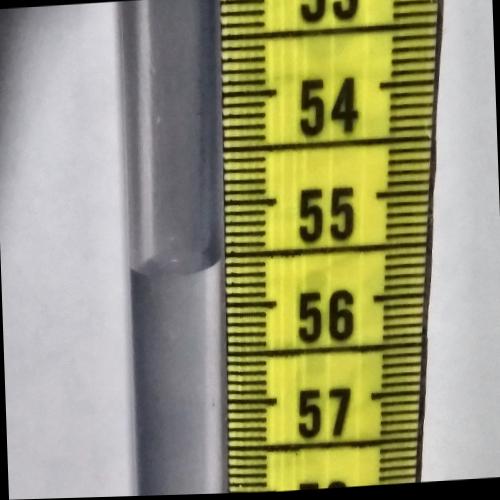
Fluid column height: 55.6 cm